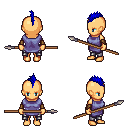
a pixel art fantasy rpg character, female body template, human, tanned skin, chain tabard jacket, metal pants, blue mohawk hairstyle, cloth bracers, spear, four views (front, back, left, right), 2x2 character sprite sheet, small pixel art, hard edges, no anti-aliasing